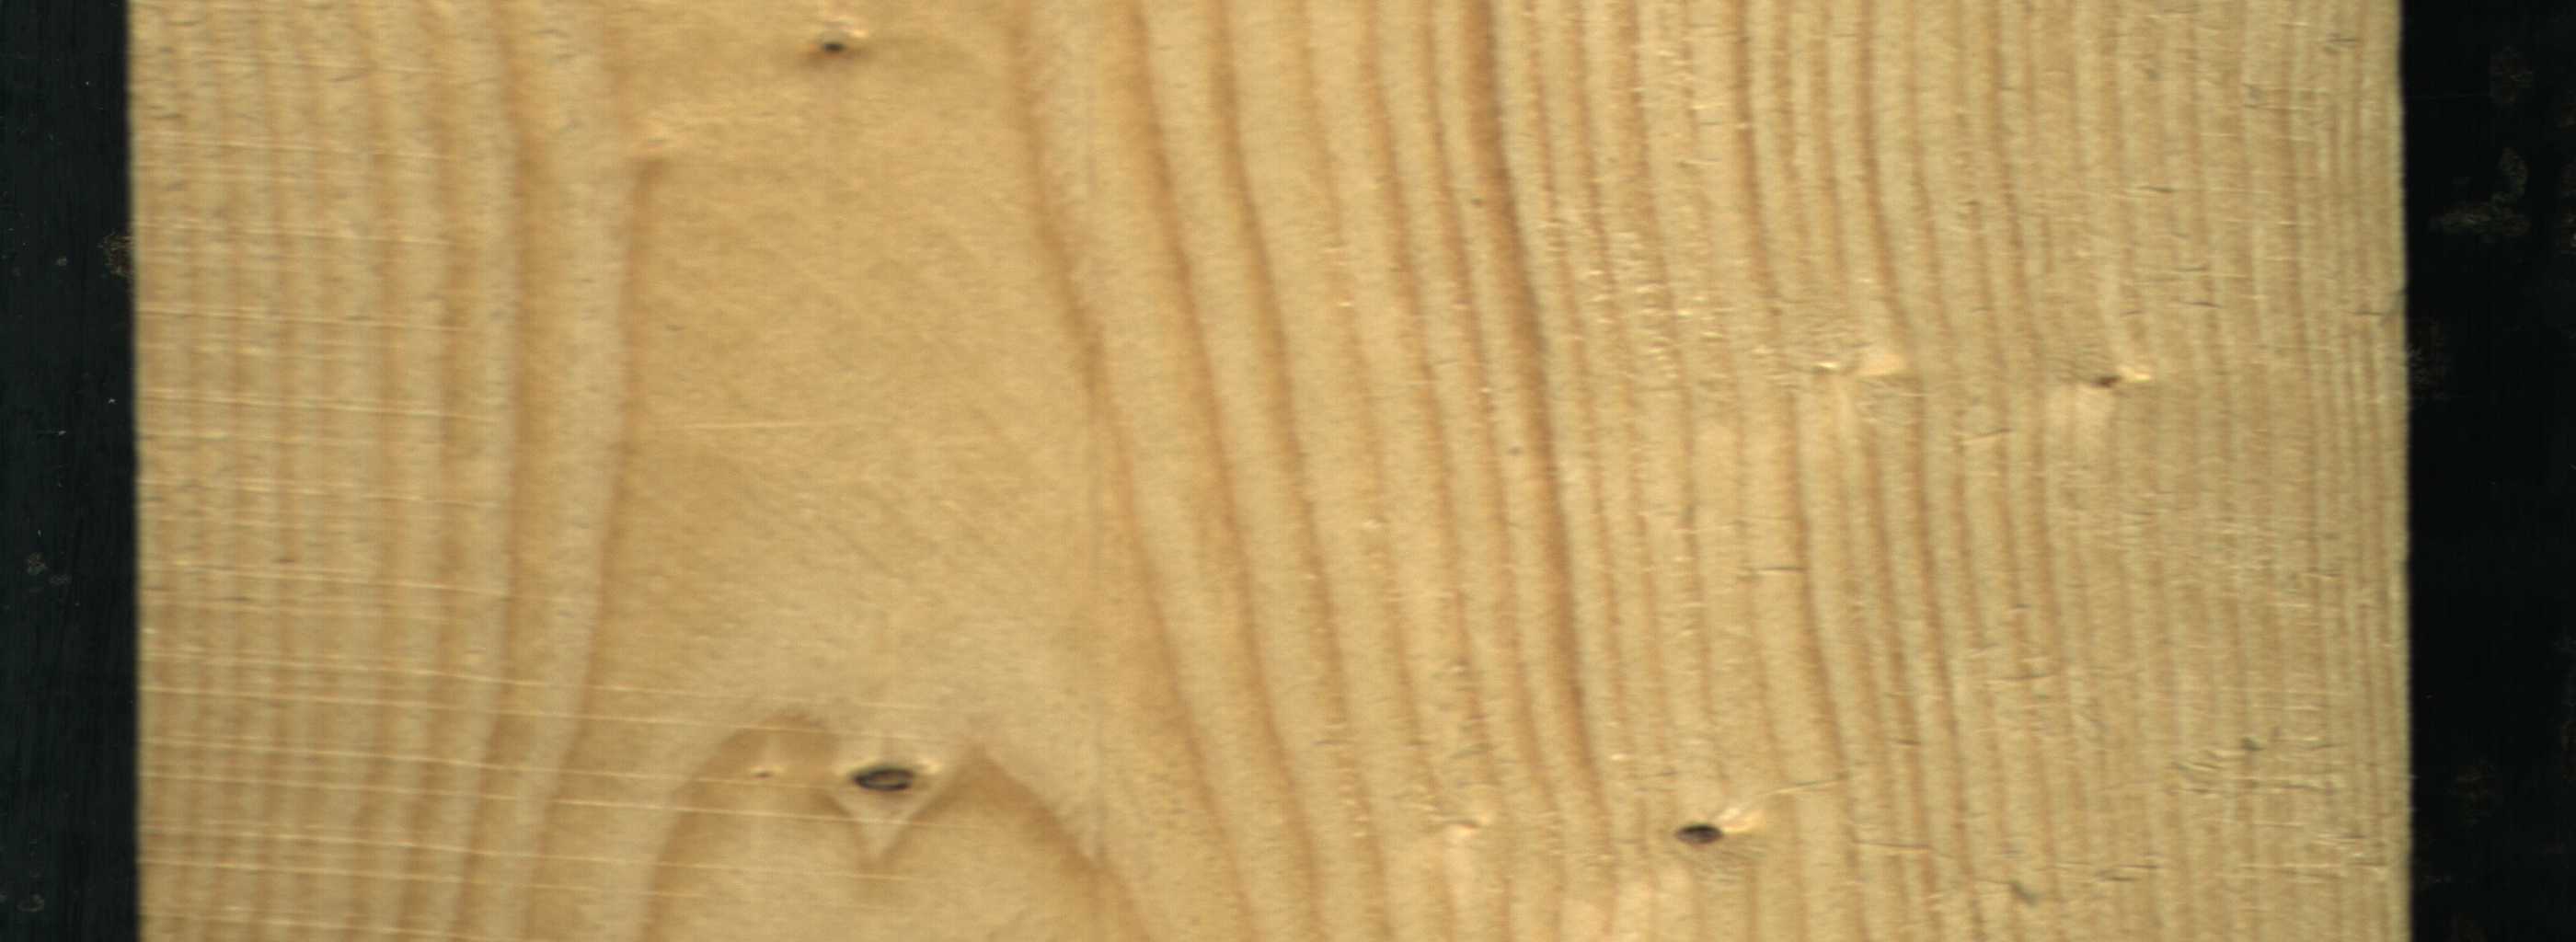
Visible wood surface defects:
Dead_Knot
Dead_Knot